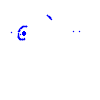
Particle: electron